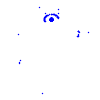
Particle: kaon